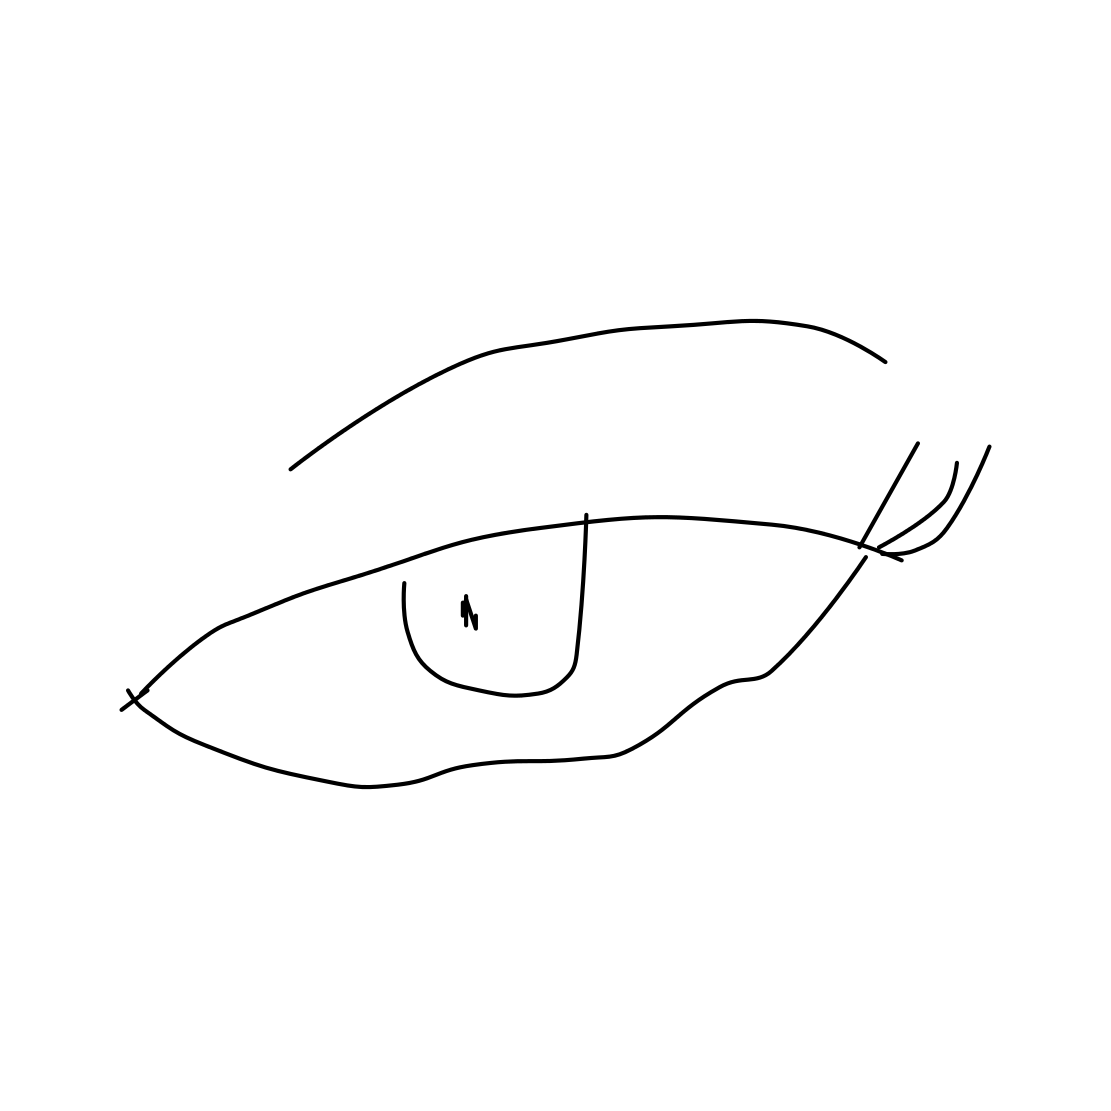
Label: eye